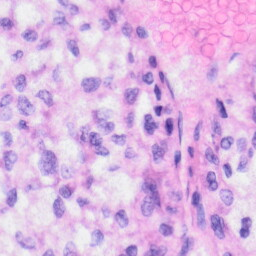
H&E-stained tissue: Liver